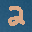
Label: 2